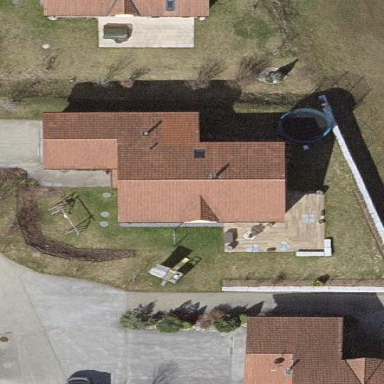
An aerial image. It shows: Detached building.